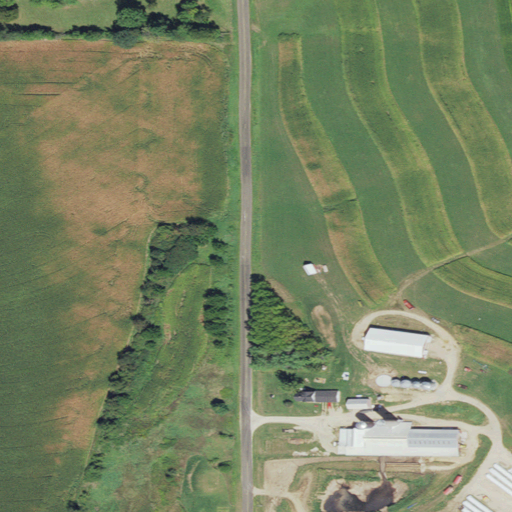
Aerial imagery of ridge(s) in Wisconsin named Corwin Ridge containing pasture, cultivated crops, low intensity development, open development, barren land, medium intensity development, deciduous forest, and high intensity development